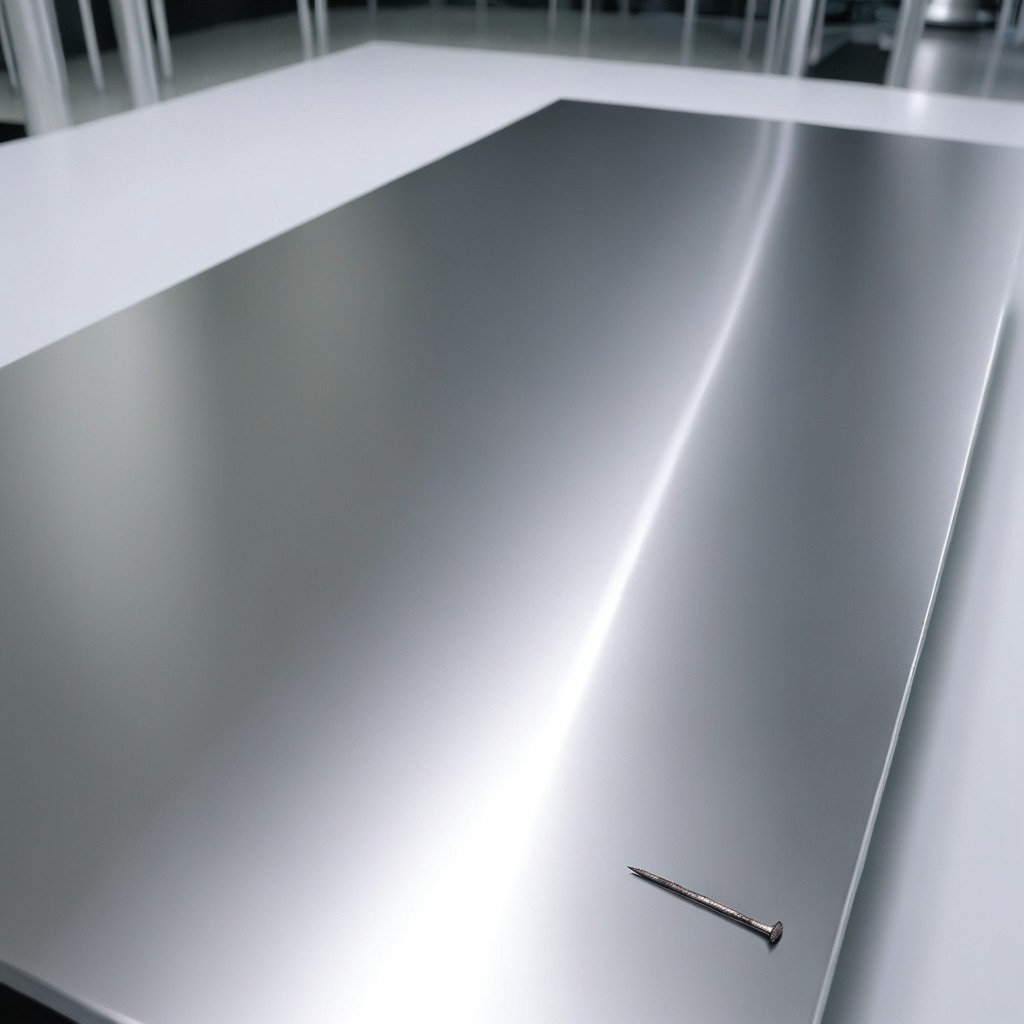
An iron nail is lying on a stainless steel table in a high-end prototyping lab.